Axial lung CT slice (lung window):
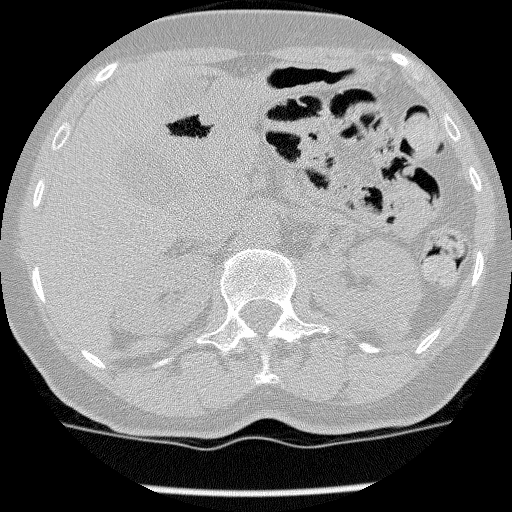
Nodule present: no